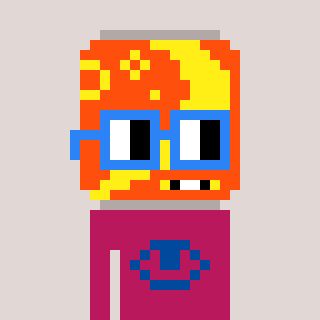
a pixel art character with square blue glasses, a pop-shaped head and a darkpink-colored body on a warm background